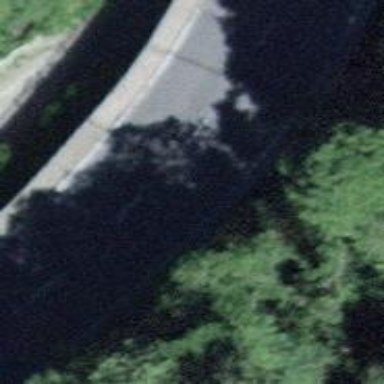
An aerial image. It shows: Tertiary road with asphalt surface that goes over bridge.